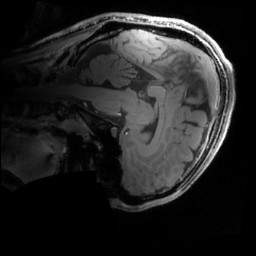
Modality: MP2RAGE
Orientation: sagittal
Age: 20
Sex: male
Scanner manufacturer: siemens
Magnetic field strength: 6.98 T
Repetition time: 6 s
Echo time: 0.00283 s